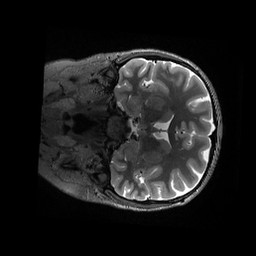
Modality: T2w
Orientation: coronal
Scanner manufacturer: siemens
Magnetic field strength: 3 T
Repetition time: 3.2 s
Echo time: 0.564 s